Question: I want to find the exact time stamp for an event but the numbers in the 'event_timestamp' column doesn't seem to make sense:

I've been googling for some days now and I can't seem to find an answer to my problem. It's making me think if I'm asking the wrong question or if I don't actually understand what a timestamp is in this context.
I just want to be able to convert that bunch of numbers into time in seconds, minutes, and hours so I know exactly when an event got triggered by the user.
(I want the time because I want to check what other things triggered X minutes before that event got triggered)
Thanks in advance,
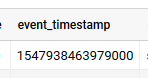
Answer: As @elliott-brossard pointed, using <URL> into human readable time.
Let me try to explain what does that number means. UNIX Epoch time it is the number of seconds that have elapsed since 00:00:00 Thursday, 1 January 1970. Unix time is a single signed integer which increments every second, without requiring the calculations to determine year, month, day of month, hour and minute required for intelligibility to humans.
So, because the number of digits that the number that you shared has, it is in microseconds, so the calculation should be: 1/1,000,000 second. As described above, the number of seconds elapsed since 1 January 1970 is <PHONE>. There are multiples ways to transform that number into human readable format, such as the way that @elliott-brossard described, also, every program language has libraries to convert that number and there are multiple <URL> to do it.